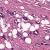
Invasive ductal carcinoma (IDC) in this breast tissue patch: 1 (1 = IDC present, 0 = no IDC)